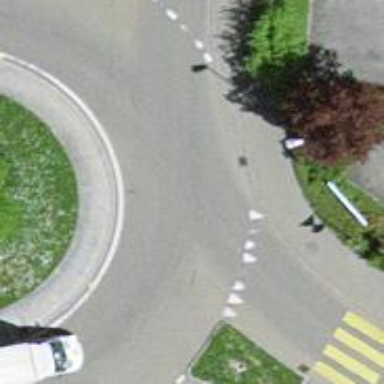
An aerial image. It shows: Secondary road around roundabout.